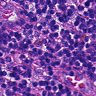
Metastatic tissue present: no